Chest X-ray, AP view. Patient: 64 years old, sex M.
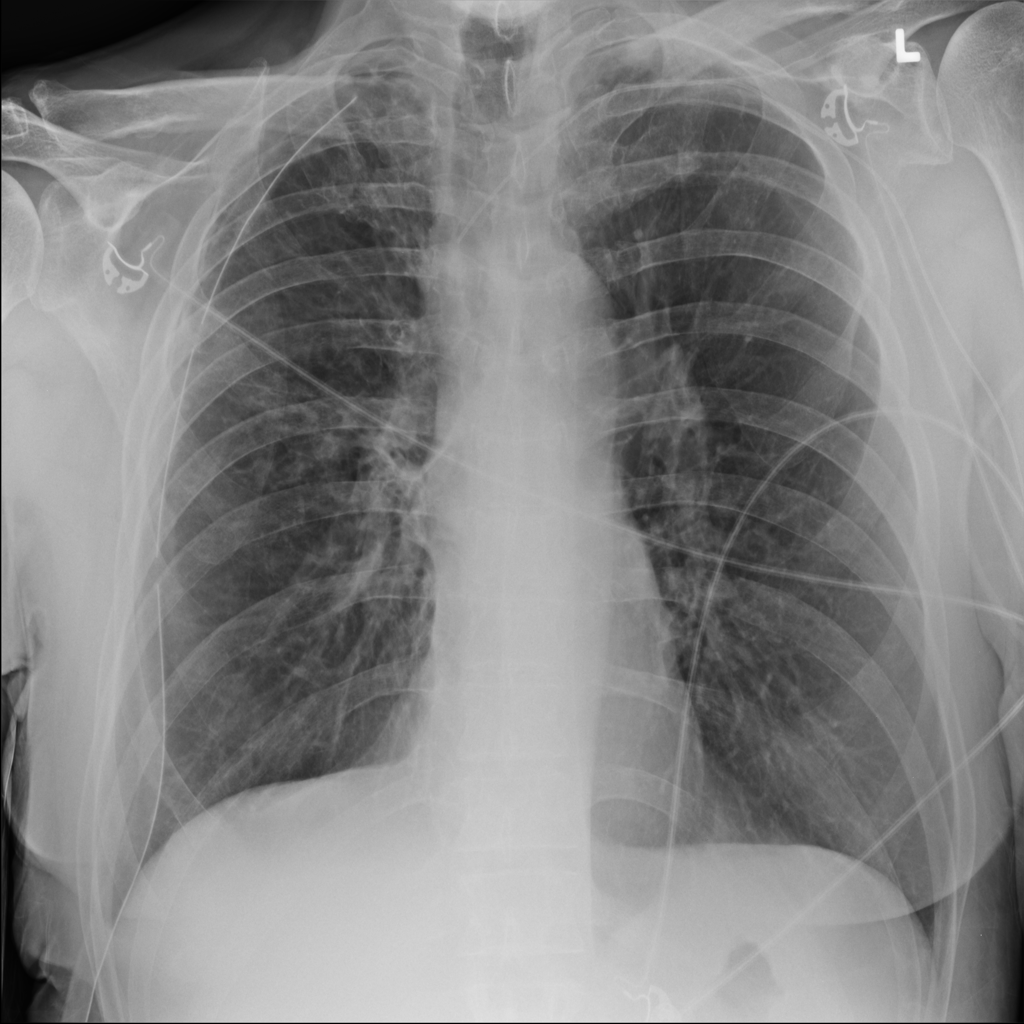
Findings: Infiltration